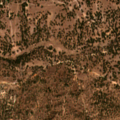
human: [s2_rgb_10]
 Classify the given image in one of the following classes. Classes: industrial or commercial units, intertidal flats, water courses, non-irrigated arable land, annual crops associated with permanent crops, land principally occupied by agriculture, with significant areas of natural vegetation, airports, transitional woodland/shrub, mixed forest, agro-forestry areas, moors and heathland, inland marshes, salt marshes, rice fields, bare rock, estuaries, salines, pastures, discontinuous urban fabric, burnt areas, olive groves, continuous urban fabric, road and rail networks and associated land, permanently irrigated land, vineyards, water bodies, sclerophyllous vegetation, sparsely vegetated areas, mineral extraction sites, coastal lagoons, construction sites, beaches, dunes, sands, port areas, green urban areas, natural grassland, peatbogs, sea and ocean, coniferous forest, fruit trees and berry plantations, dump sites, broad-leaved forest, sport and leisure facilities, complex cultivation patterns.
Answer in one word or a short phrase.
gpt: agro-forestry areas, broad-leaved forest